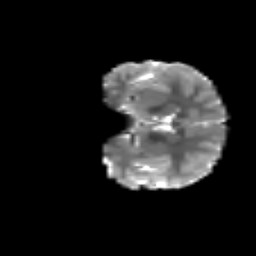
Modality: T2w
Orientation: coronal
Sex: female
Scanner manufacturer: siemens
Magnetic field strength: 3 T
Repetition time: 5 s
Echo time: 0.071 s